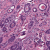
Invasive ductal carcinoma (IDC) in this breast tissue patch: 1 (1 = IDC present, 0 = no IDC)